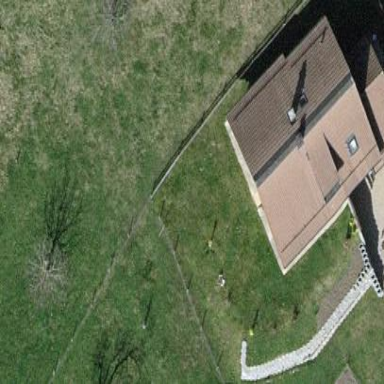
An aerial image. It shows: Simple house.